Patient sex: M
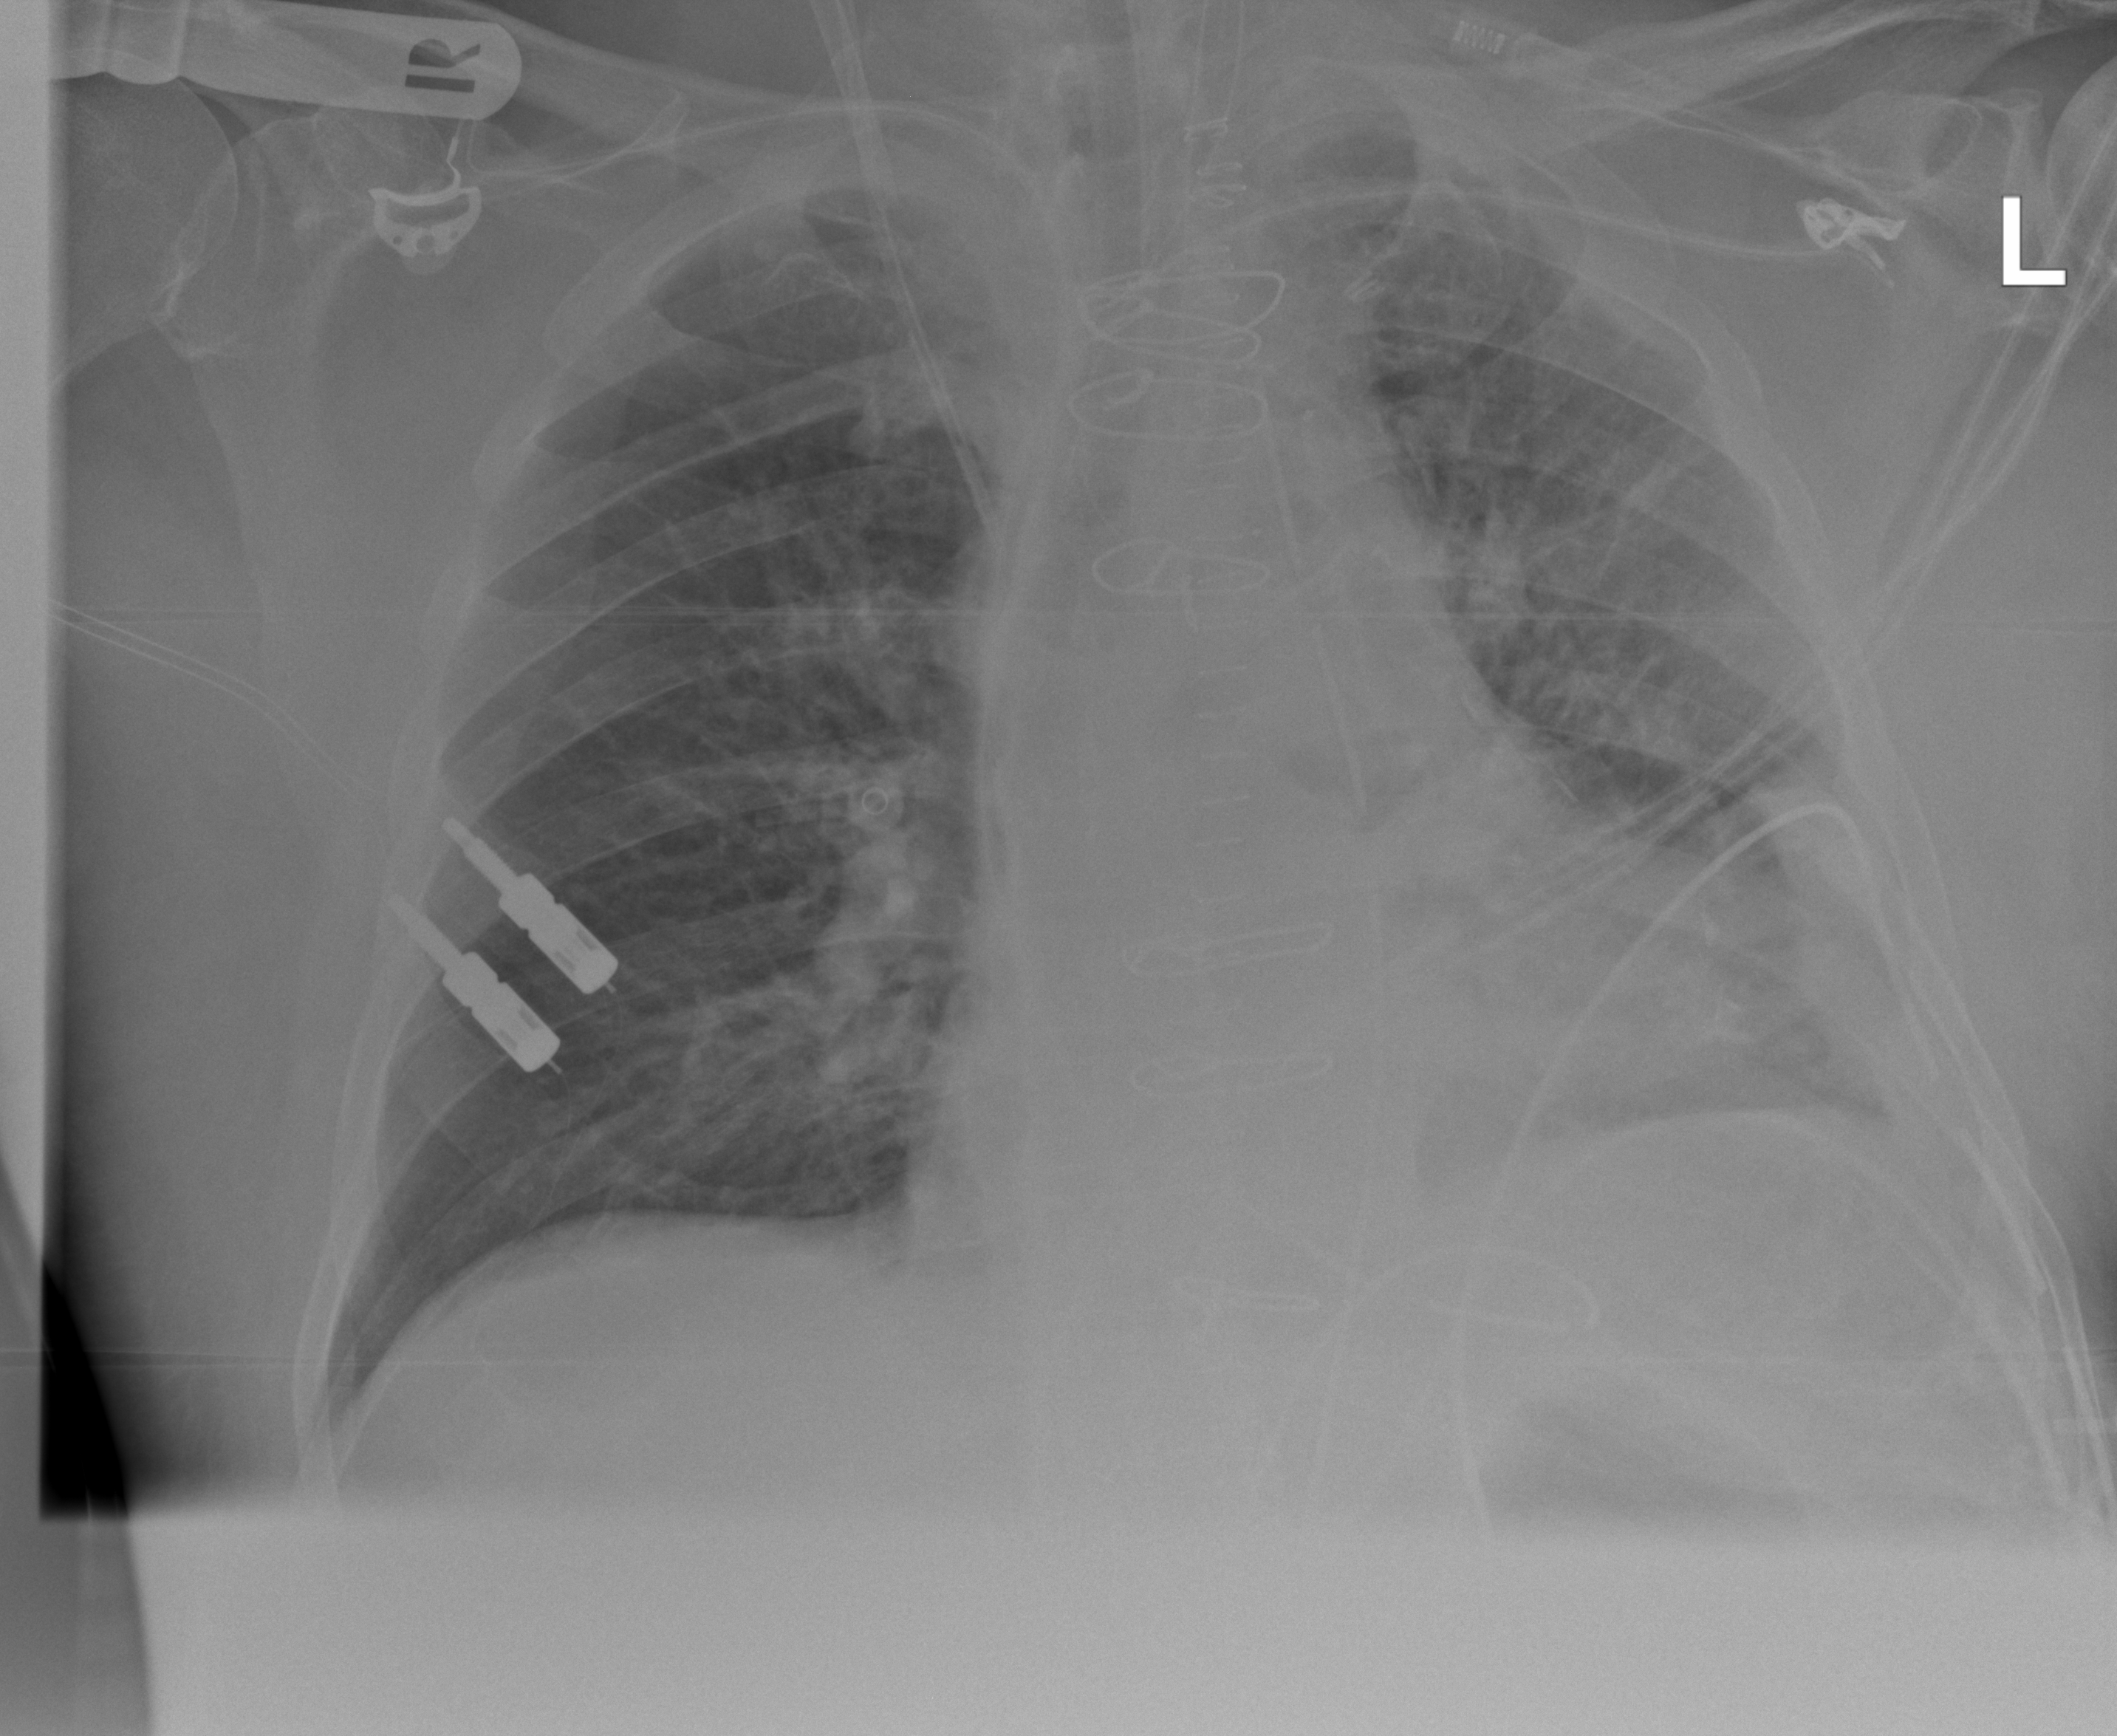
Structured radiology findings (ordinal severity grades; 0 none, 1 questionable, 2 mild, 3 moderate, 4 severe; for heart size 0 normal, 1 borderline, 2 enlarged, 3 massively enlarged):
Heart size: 2
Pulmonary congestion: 2
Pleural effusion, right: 0
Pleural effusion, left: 2
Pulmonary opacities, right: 0
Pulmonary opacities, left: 0
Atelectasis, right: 0
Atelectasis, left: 2